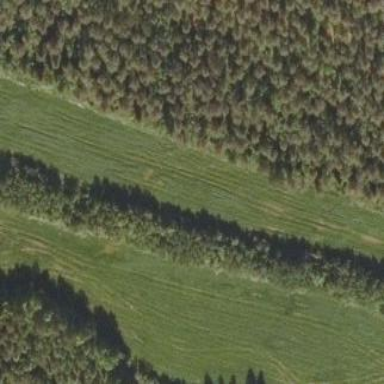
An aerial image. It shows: Beautiful woodland area.